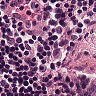
Metastatic tissue present: no